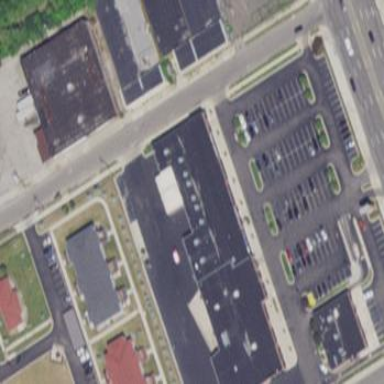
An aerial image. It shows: Mall building.